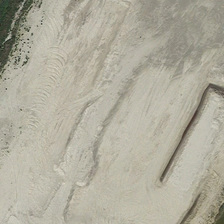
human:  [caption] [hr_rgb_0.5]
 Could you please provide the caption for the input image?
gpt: some green trees are near a piece of bareland .

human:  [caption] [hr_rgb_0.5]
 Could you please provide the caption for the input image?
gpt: the corrugated, grey bareland has some short plants aside .

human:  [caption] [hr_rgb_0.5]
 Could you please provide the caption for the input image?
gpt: the corrugated, grey bareland has some short plants aside .

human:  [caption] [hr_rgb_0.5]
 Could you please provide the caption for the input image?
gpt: some green trees are near a piece of bareland .

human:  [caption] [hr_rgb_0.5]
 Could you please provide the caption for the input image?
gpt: some green trees are near a piece of bareland .